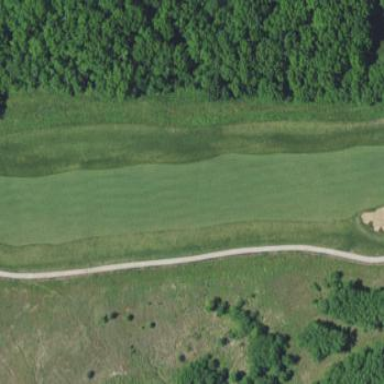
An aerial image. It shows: Grassy area designated as golf fairway.